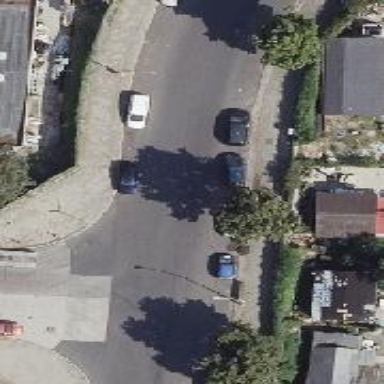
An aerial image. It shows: Parking lane barrier.